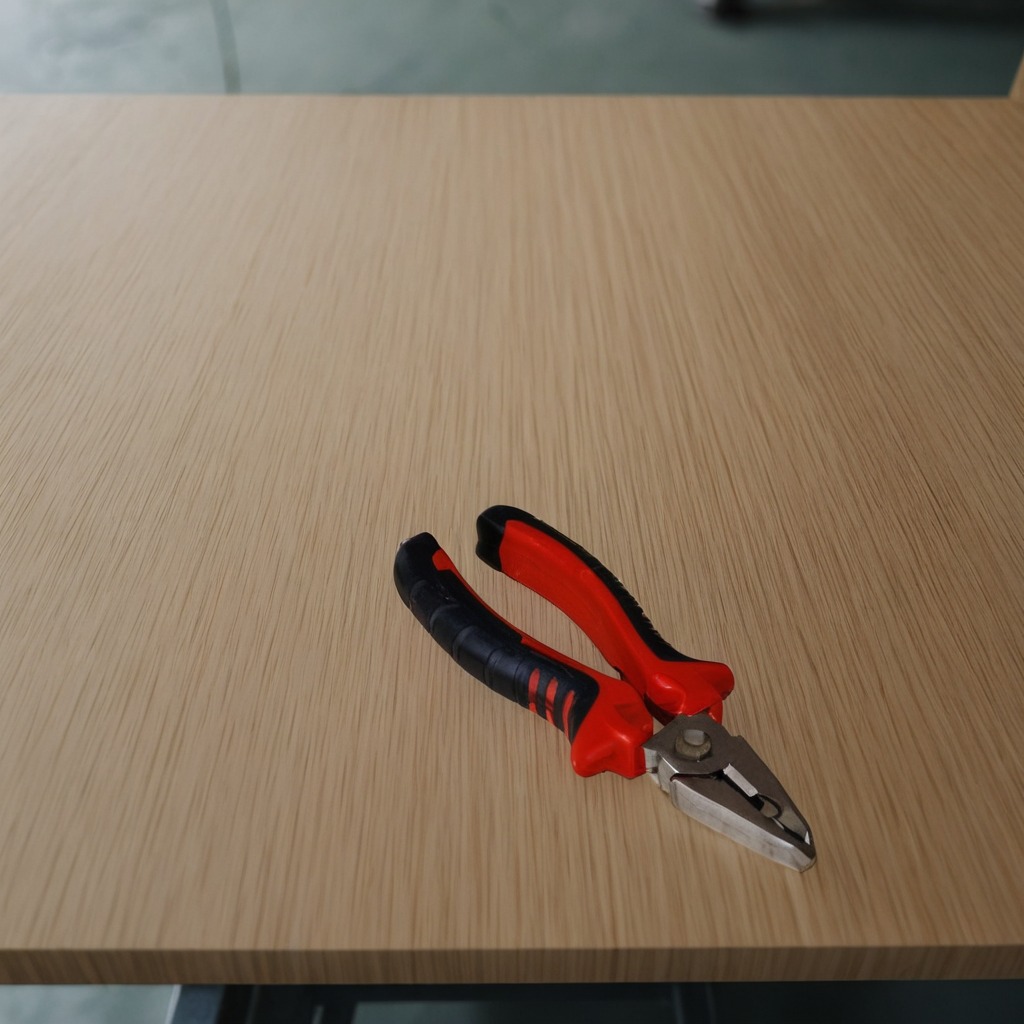
A plier lies on a workbench inside a coastal fishing gear workshop.